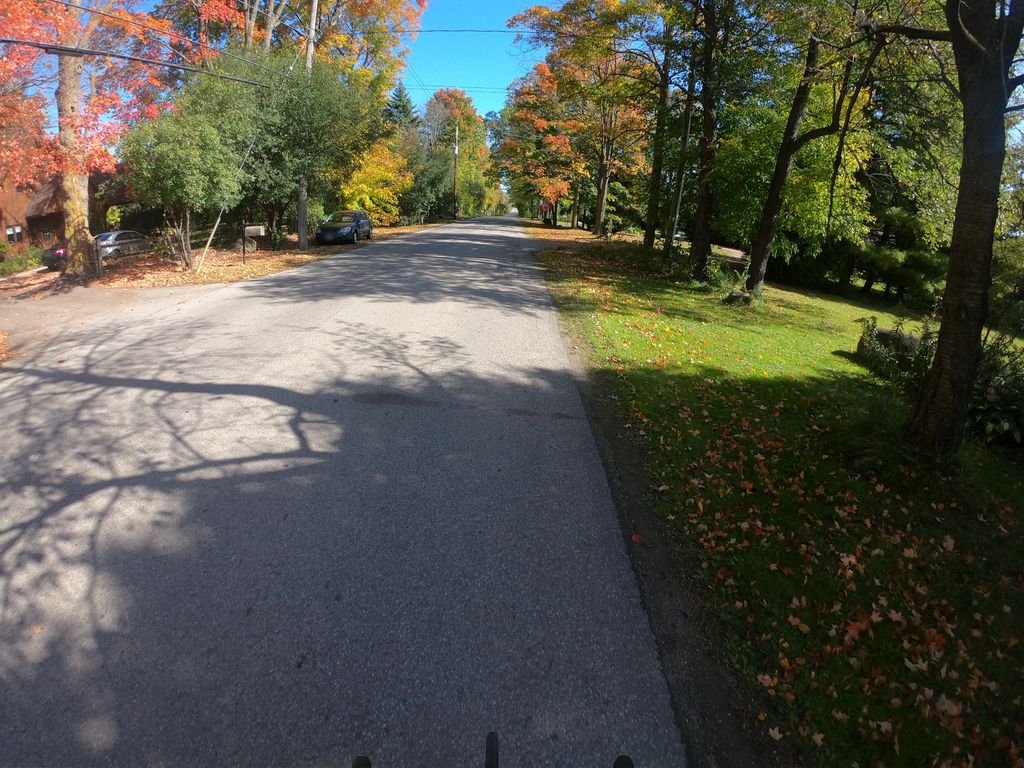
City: kitchener-waterloo